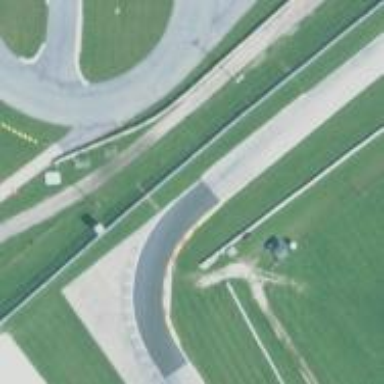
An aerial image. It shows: Raceway for motor sports.